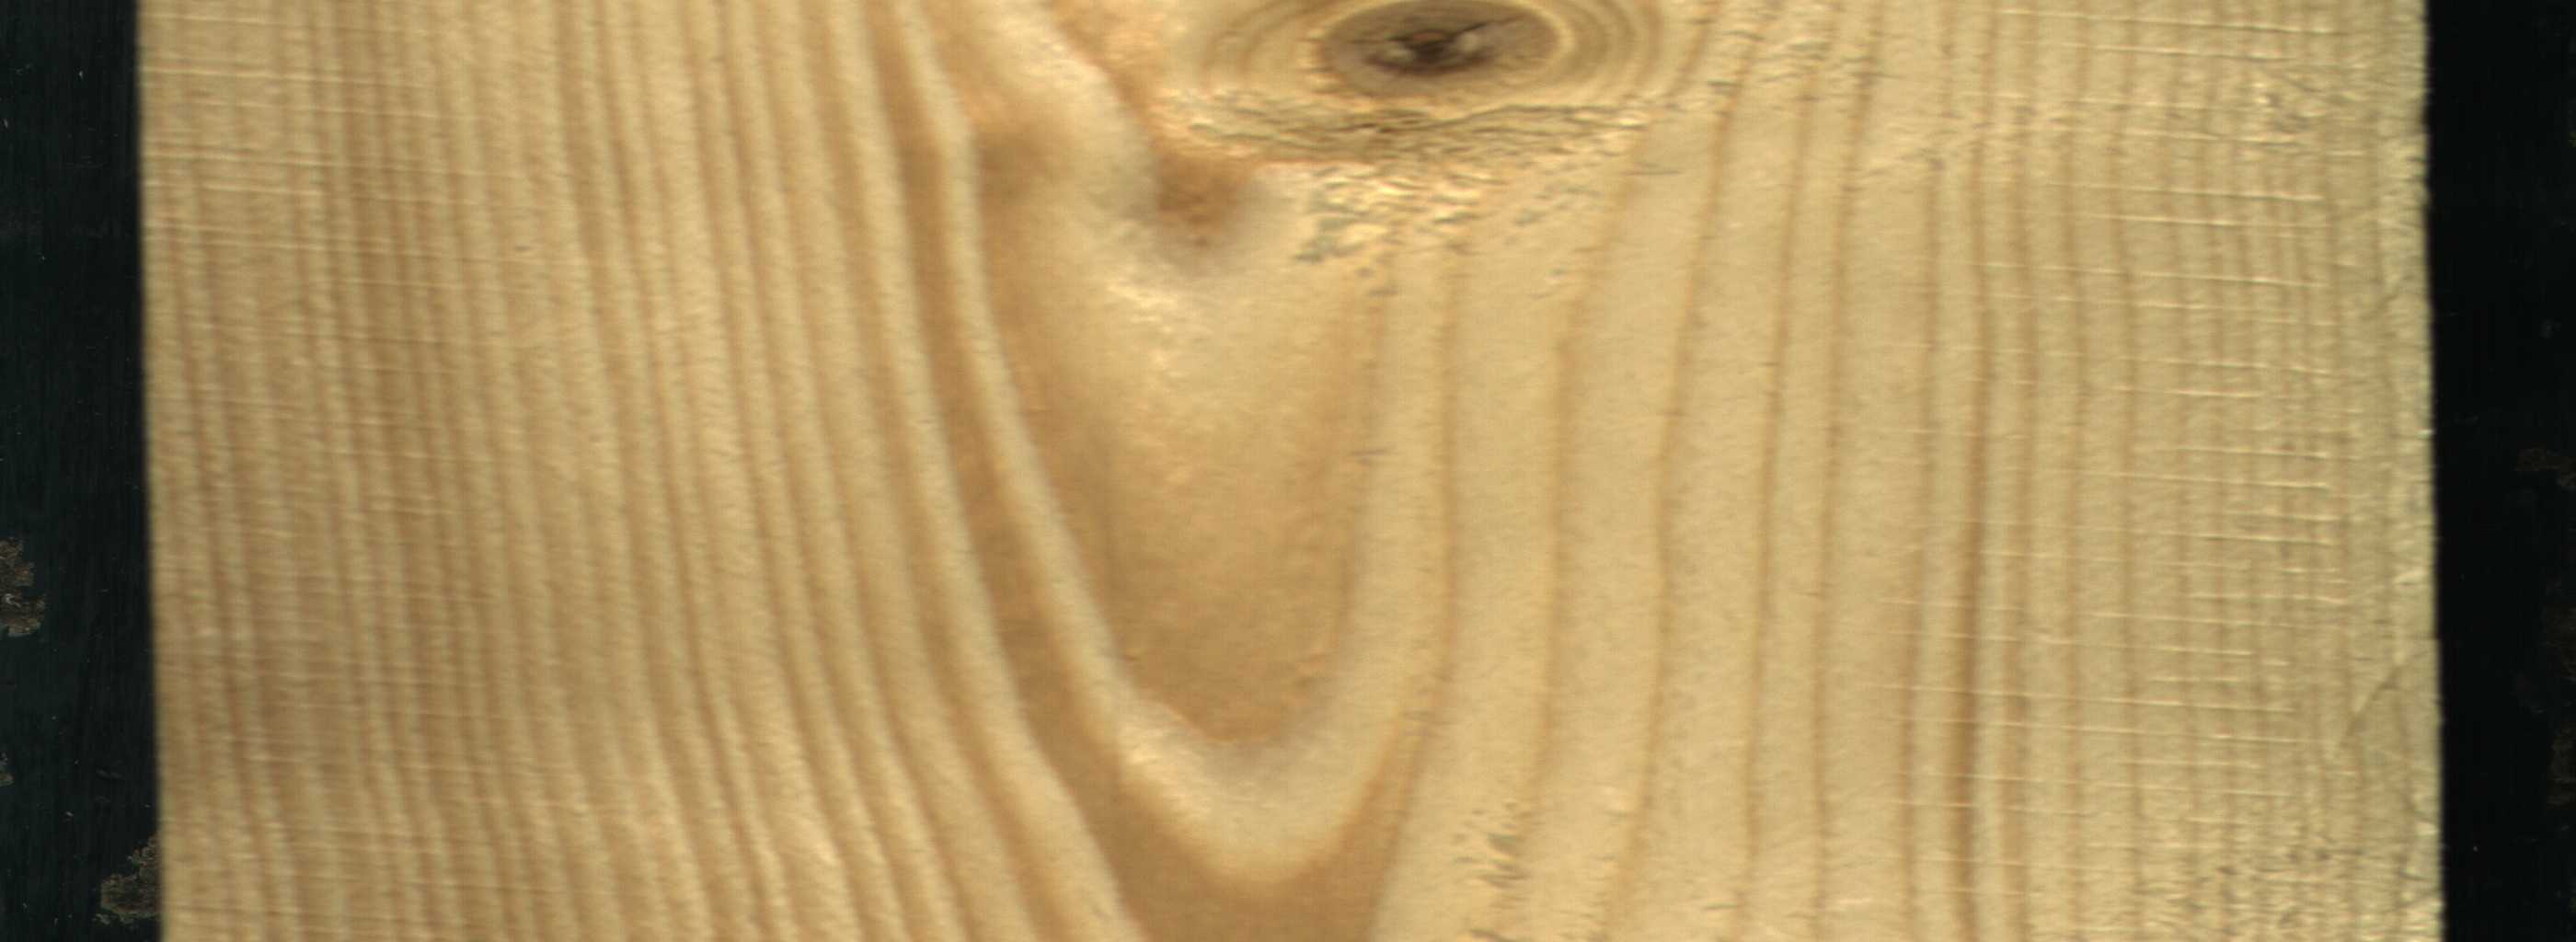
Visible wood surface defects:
Live_Knot